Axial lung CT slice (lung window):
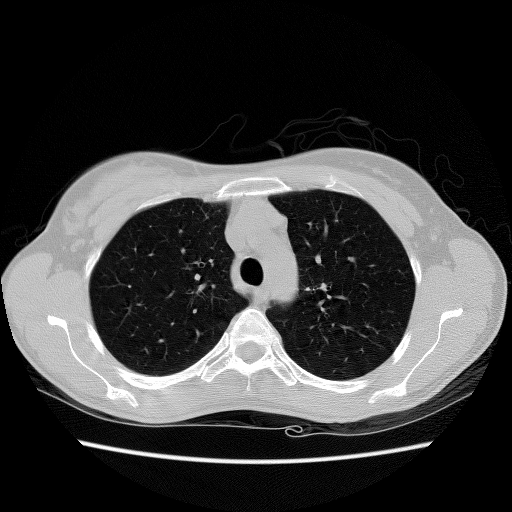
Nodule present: no